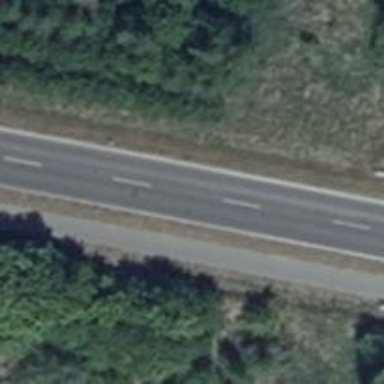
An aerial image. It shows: Secondary road with asphalt surface.